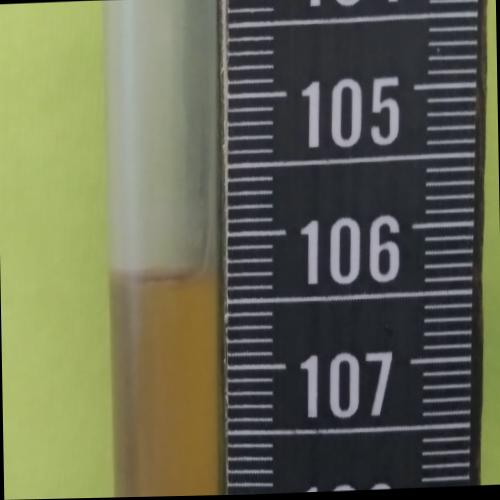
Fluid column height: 106.3 cm